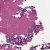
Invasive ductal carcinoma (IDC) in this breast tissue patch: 0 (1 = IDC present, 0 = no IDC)